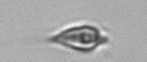
Label: Oxytoxum